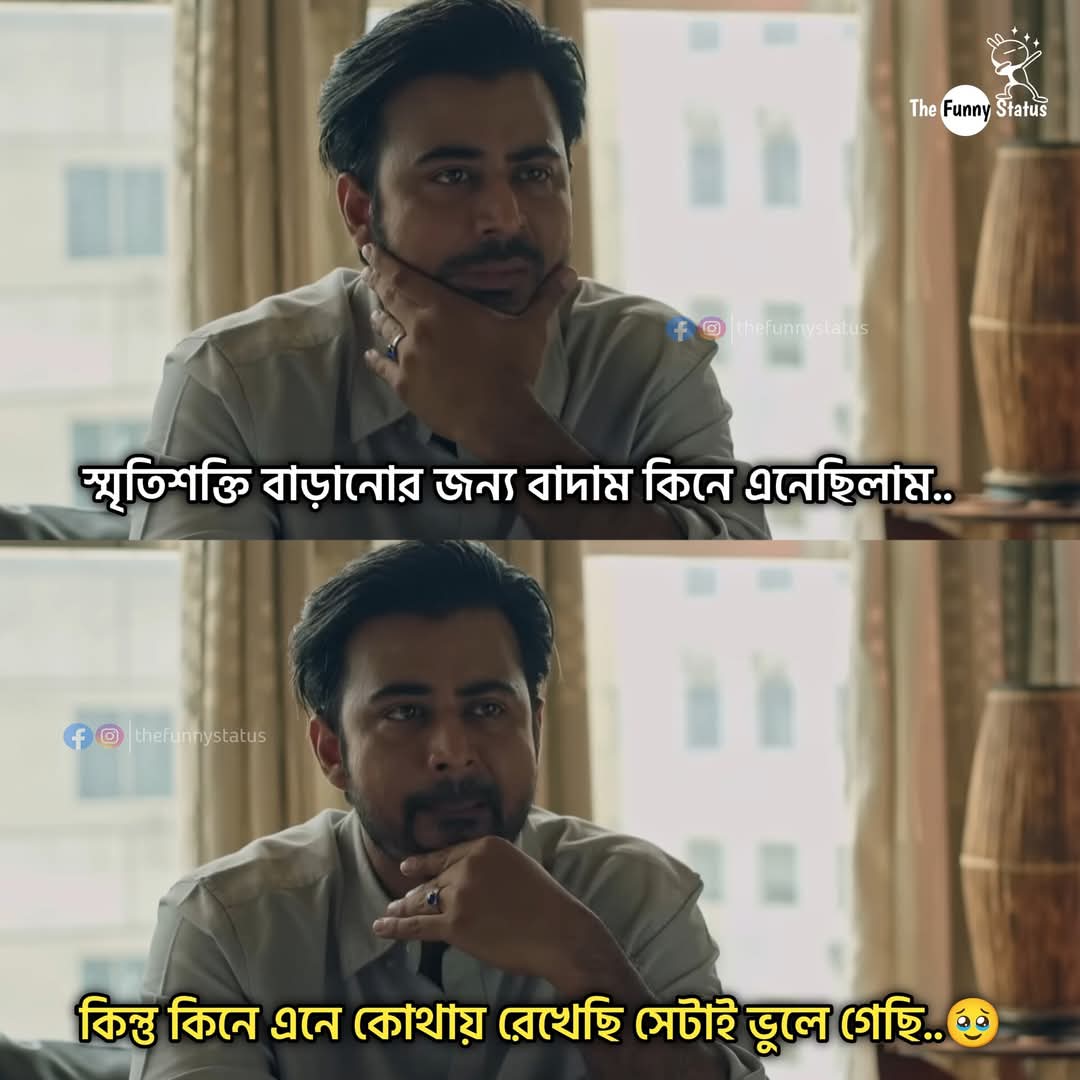
Text: স্মৃতিশক্তি বাড়ানোর জন্য বাদাম কিনে এনেছিলাম..
কিন্তু কিনে এনে কোথায় রেখেছি সেটাই ভুলে গেছি..
Label: Non Hate